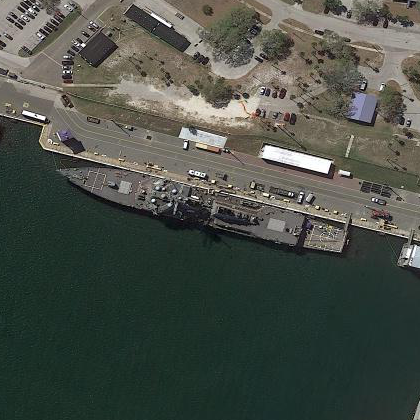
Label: destroyer